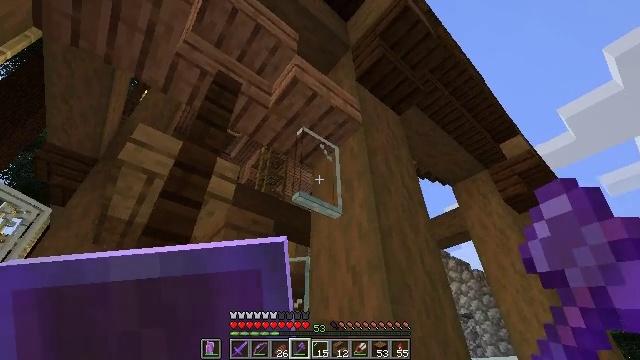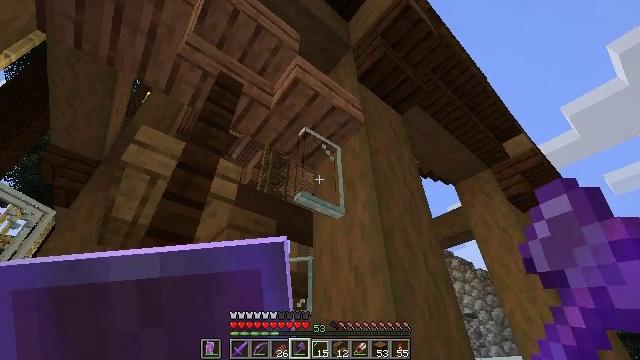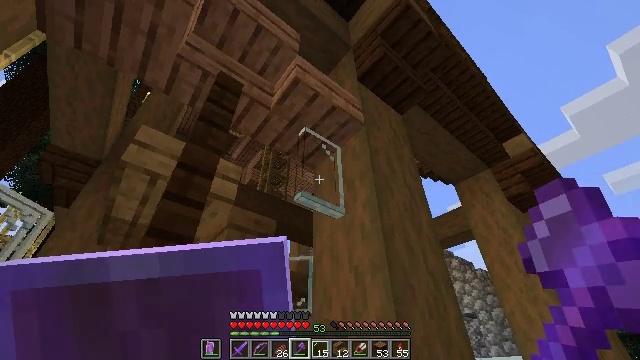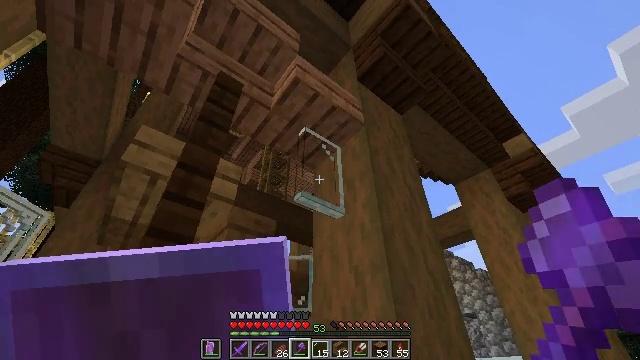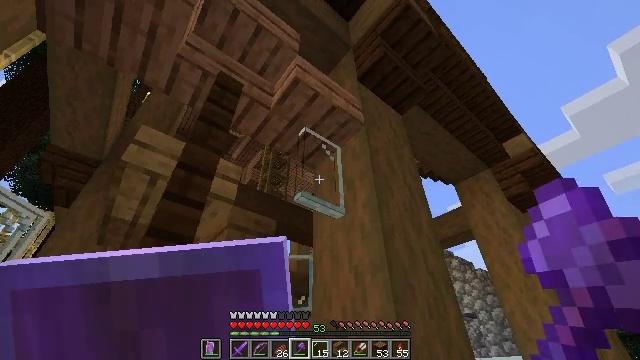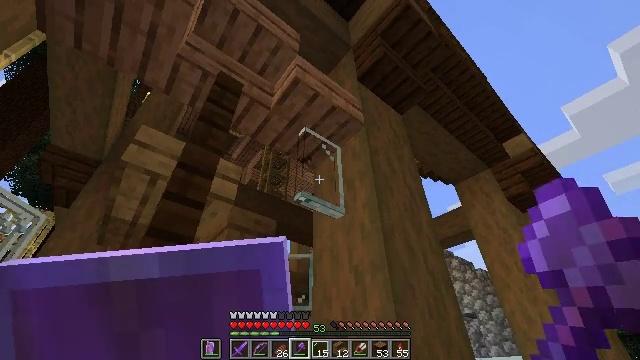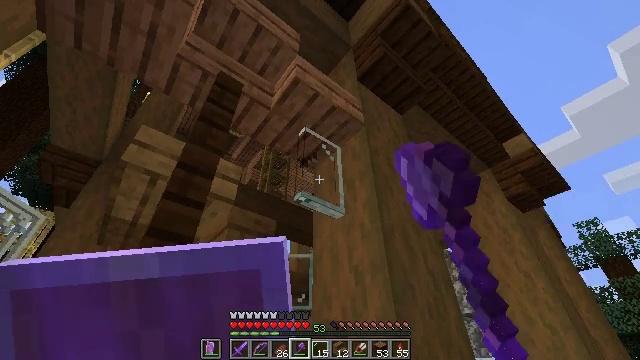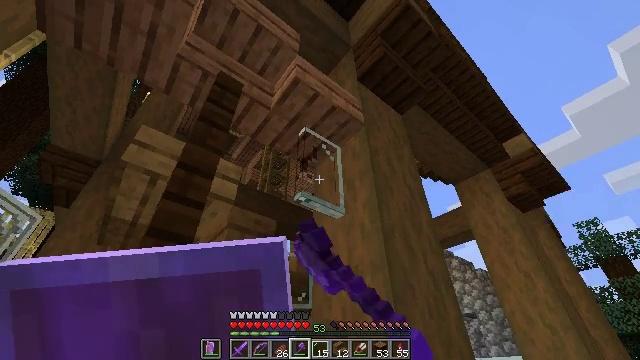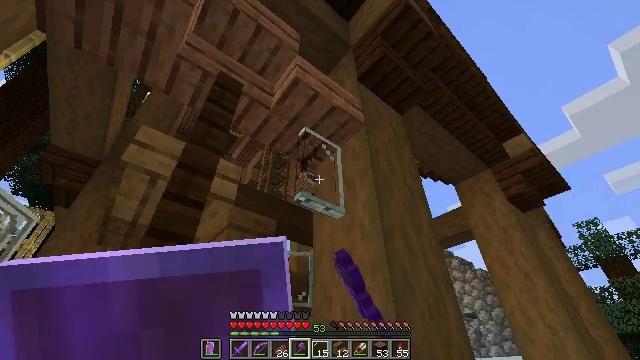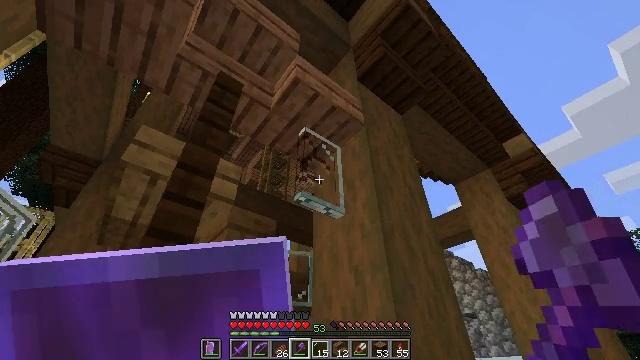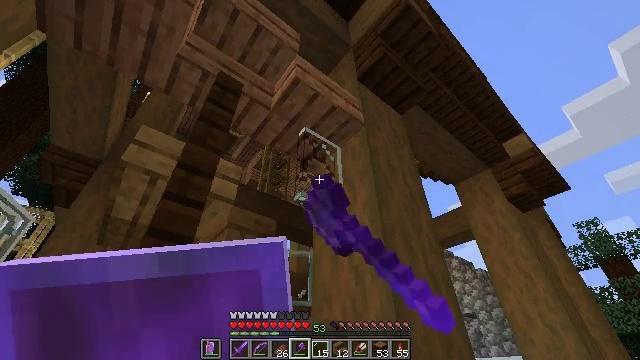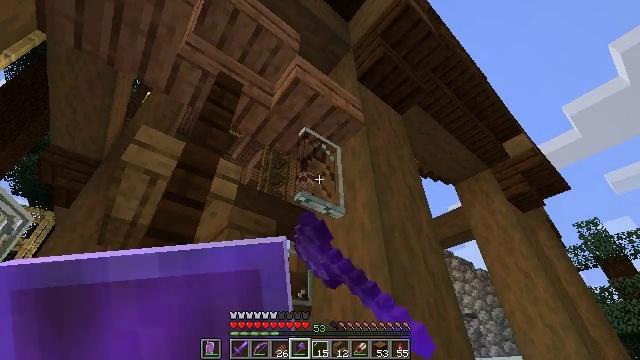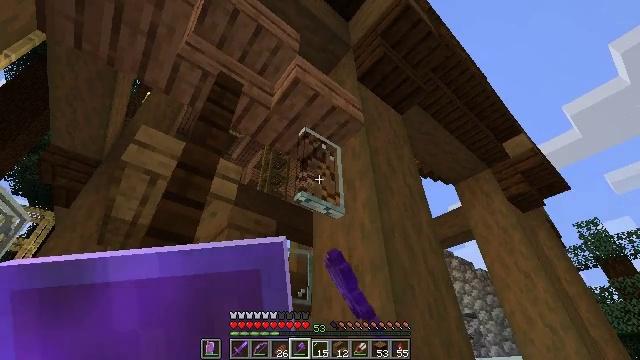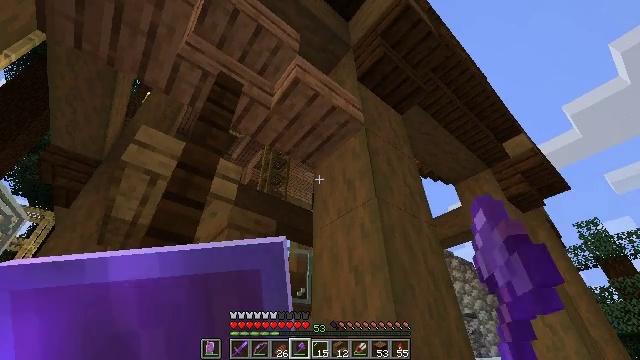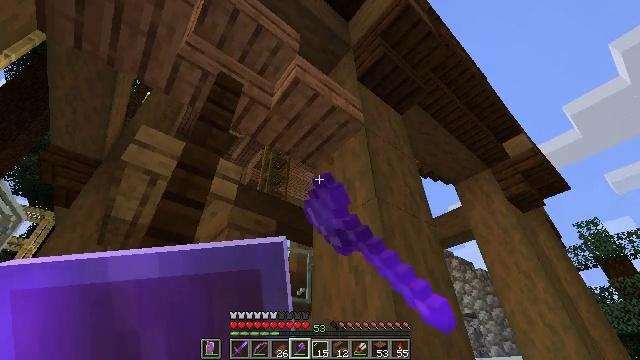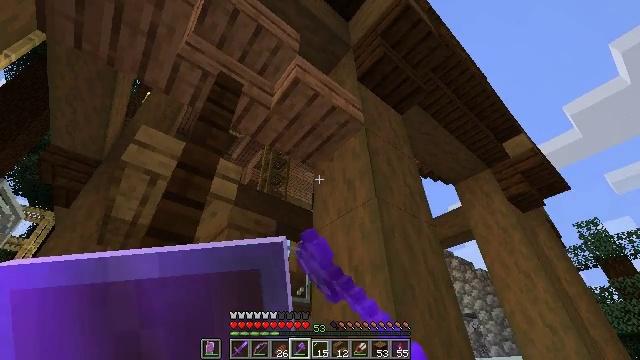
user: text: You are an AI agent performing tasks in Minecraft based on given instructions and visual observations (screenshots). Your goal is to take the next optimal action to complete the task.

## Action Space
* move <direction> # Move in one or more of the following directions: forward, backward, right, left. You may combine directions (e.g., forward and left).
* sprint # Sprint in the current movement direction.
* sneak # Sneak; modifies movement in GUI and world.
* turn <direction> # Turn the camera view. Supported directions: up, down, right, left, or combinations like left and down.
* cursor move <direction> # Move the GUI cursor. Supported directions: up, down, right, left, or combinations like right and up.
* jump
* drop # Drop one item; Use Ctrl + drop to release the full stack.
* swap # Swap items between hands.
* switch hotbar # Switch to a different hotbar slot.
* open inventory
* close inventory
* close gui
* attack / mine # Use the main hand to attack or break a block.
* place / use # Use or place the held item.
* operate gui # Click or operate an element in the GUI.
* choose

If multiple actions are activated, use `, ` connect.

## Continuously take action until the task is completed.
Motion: motion action
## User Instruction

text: Destroy the glass pane to clear a path.
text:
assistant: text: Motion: no_op
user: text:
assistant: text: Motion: no_op
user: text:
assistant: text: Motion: no_op
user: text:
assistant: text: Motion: no_op
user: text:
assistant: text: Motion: attack / mine
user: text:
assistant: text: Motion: attack / mine
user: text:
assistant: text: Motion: attack / mine
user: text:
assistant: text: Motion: attack / mine
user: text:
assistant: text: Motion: attack / mine
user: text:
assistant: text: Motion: attack / mine
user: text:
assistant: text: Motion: attack / mine
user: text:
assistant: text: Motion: attack / mine
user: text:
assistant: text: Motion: attack / mine
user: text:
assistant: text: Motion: attack / mine
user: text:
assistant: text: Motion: attack / mine
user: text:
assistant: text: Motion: attack / mine
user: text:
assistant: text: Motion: no_op
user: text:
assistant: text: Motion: no_op